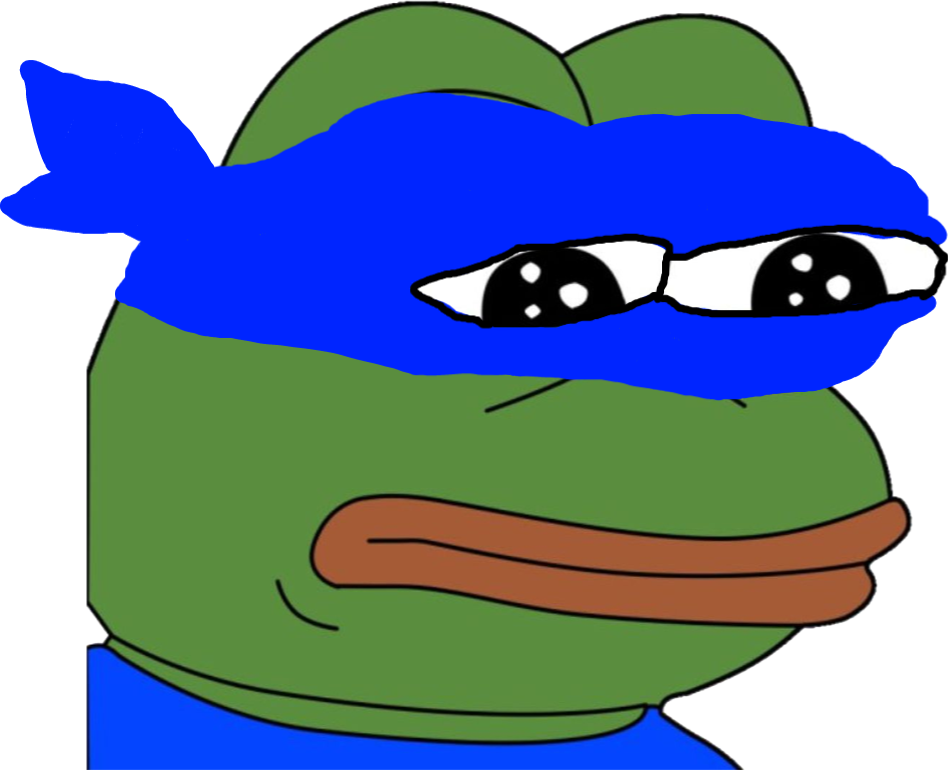
Label: 5_Pepe